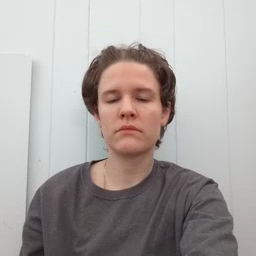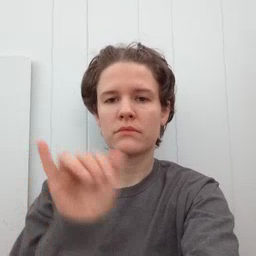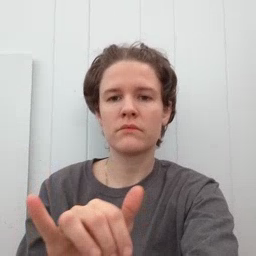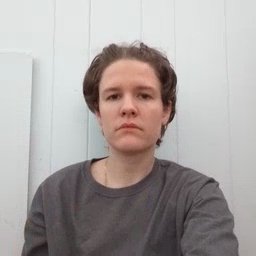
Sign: stay